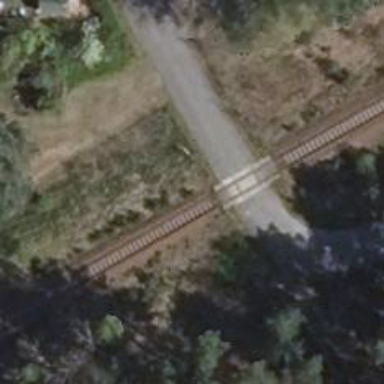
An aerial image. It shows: Level crossing along the railway.